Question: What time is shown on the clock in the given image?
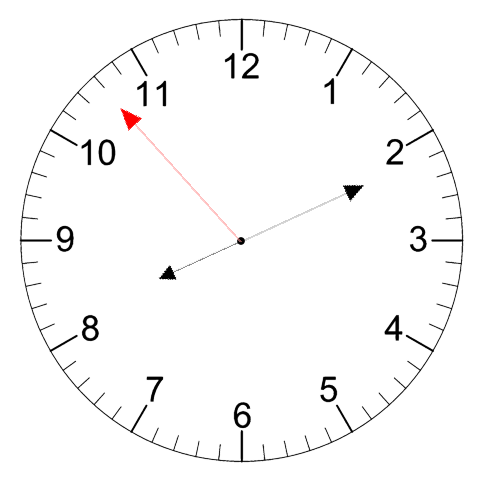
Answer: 08:10:53